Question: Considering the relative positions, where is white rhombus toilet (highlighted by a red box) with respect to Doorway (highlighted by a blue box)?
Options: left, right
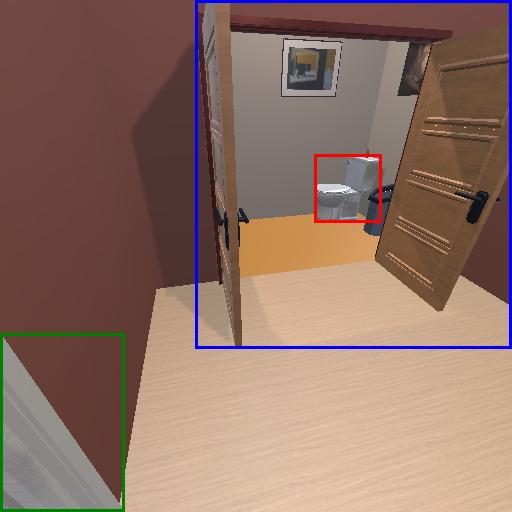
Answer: left